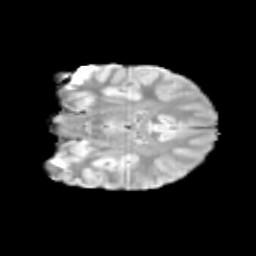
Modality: T2w
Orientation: coronal
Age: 11
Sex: male
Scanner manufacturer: siemens
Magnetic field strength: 3 T
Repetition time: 3.8 s
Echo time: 0.07 s